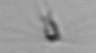
Label: Calciopappus